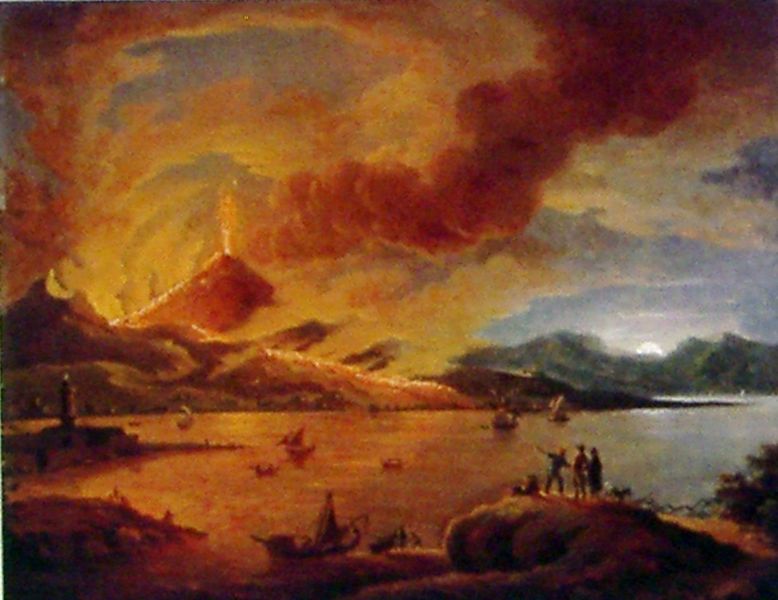
Titel: Ausbruch des Vesus
Künstler: Michael Wutky
Standort: Wien
Institution: Historisches Museum der Stadt Wien
Schlagwörter: berg, blau, felsen, feuer, gemälde, himmel, meer, schatten, wasser, weiß, wolken, fluss, gelb, grün, landschaft, menschen, ocker, see, ufer, äste, abend, bewegung, braun, grau, hintergrund, licht, männer, nacht, orange, schwarz, rot, beige, leute, malerei, mensch, silber, stehen, öl, horizont, hügel, sonnenaufgang, spiegelung, gewässer, qualm, rauch, sonne, insel, land, pflanzen, anhöhe, boot, boote, kinder, turm, schiff, schiffe, segel, segelschiffe, strand, italien, zuschauer, fischer, berge, fels, gebirge, gipfel, hitze, angst, beobachter, brand, dampf, katastrophe, luft, turner, vorsprung, ruderboot, ruderer, widerschein, zeigen, bucht, segelboote, betrachter, schauspiel, flucht, mond, flamme, glut, lava, vulkan, fischerboot, leuchtturm, aufruhr, gefahr, landzunge, betrachten, lanschaft, schwaden, fontäne, felsvorsprung, fjord, asche, ausbruch, angler, eruption, pompeji, vesuv, vulkanausbruch, feuersbrunst, sizilien, rauchwolken, brunst, funken, rauchschwaden, mondaufgang, felsformation, etna, magma, russ, soiegelung, lavastrom, äthna, vesuf, silbermond, weolken, schuen, stromboli, naturereignis, vulken, ascheregen, bucht von neapel, brabdkathastrophe, lavaströme, r, pmpeji, rauch lava berge, magama, booe